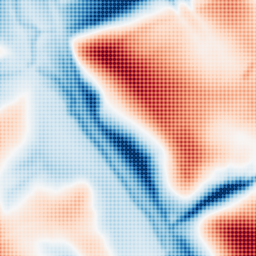
Category: multiscale
Decomposition family: dog_multiscale
Decomposition parameters: sigma_ratio: 1.6
n_scales: 6
base_sigma: 2
Upsampling method: sinc_hamming
Upsampling parameters: scale: 8
kernel_size: 8
Upsampling scale: 8